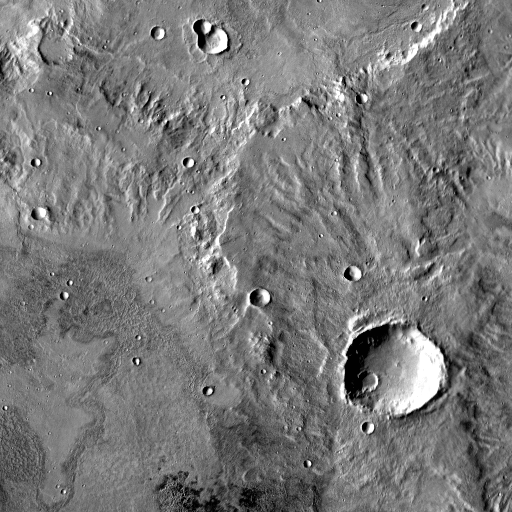
Crater classes present: Background, Other, Buried